Question: I have basic 'User' model class that I am using but the problem is that in ASP.NET MVC there is already some property named 'User' that is getting HTTP authentication information.
Can I somehow make Visual Studio 2012 ignore the other one and use mine? It would be pretty unpractical to write 'Website.Models.Users.User' every time I want to access it.
Here is a picture for you to understand my problem better.

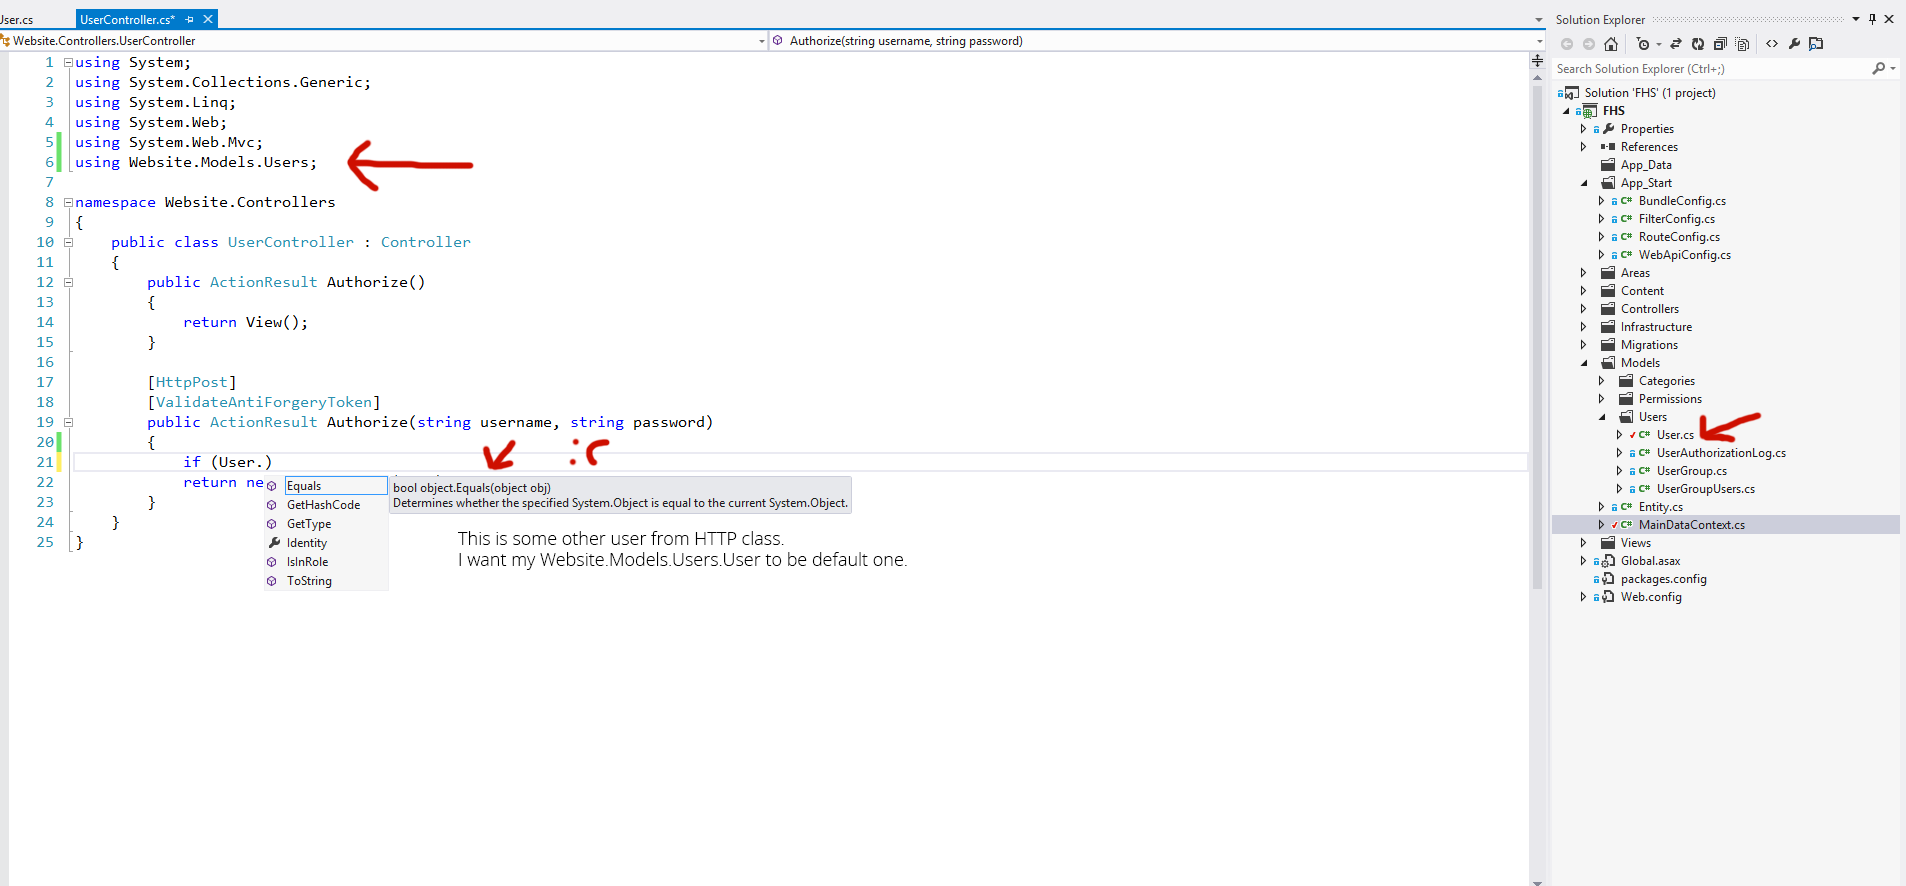
Answer: You can alias your 'Namespace' or 'Class', or Microsoft's 'Namespace' or 'Class':
Replace:
'using Website.Models.Users;'
With:
'using myUsers = Website.Models.Users;'
or
'using myUser = Website.Models.Users.User;'
Then use it as: 'if(myUser.' or 'if(myUsers.User.' in your code
Alternatively, you could just rename your classes so there are no collisions.